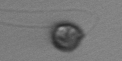
Label: Dinophyceae